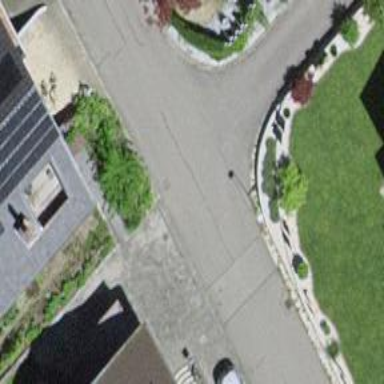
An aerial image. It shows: Asphalt road in residential area.